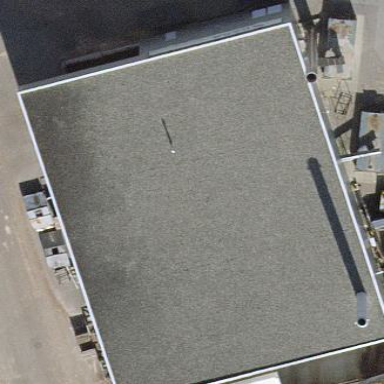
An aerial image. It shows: Industrial building.